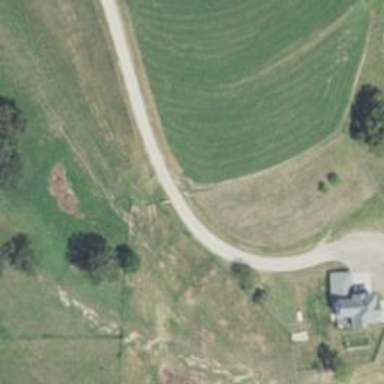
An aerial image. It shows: Driveway leading to service road.